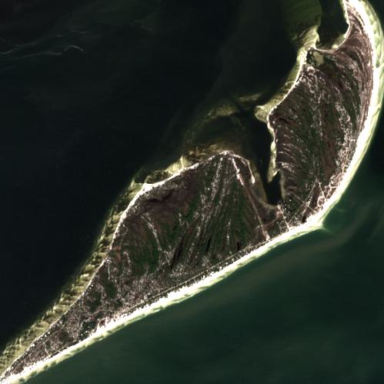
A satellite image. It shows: Scenic beach with natural beauty.